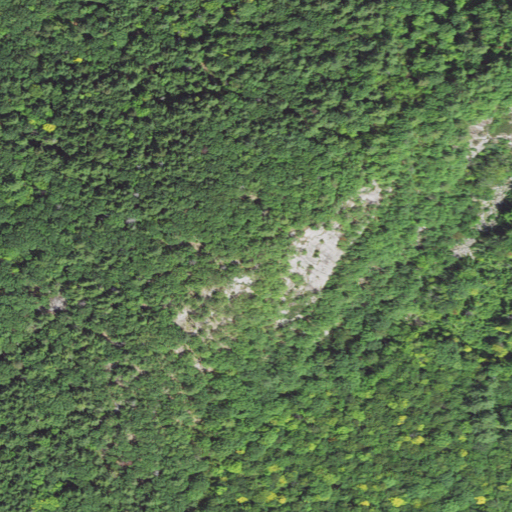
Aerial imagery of mountain in Maine named Bald Ledge containing evergreen forest, deciduous forest, mixed forest, and shrub